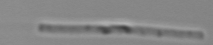
Label: Leptocylindrus